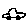
Label: car